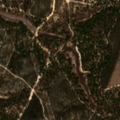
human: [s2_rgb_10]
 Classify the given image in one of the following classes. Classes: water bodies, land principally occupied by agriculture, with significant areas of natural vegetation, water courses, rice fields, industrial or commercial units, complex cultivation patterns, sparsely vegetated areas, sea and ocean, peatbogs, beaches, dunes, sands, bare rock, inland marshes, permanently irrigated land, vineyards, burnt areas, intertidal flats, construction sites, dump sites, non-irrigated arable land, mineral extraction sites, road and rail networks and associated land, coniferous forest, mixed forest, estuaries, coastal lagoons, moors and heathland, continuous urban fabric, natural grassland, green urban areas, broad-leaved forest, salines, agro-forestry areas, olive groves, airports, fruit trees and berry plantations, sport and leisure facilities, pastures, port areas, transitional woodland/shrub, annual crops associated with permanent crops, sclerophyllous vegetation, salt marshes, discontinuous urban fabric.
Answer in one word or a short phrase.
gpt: complex cultivation patterns, broad-leaved forest, mixed forest, transitional woodland/shrub